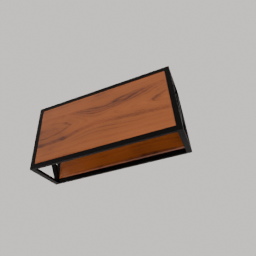
Label: furniture